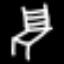
Label: chair